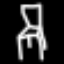
Label: chair